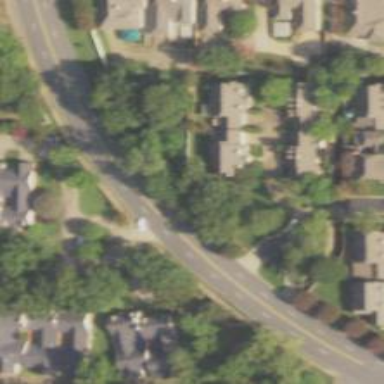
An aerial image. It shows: Unmarked road crossing.